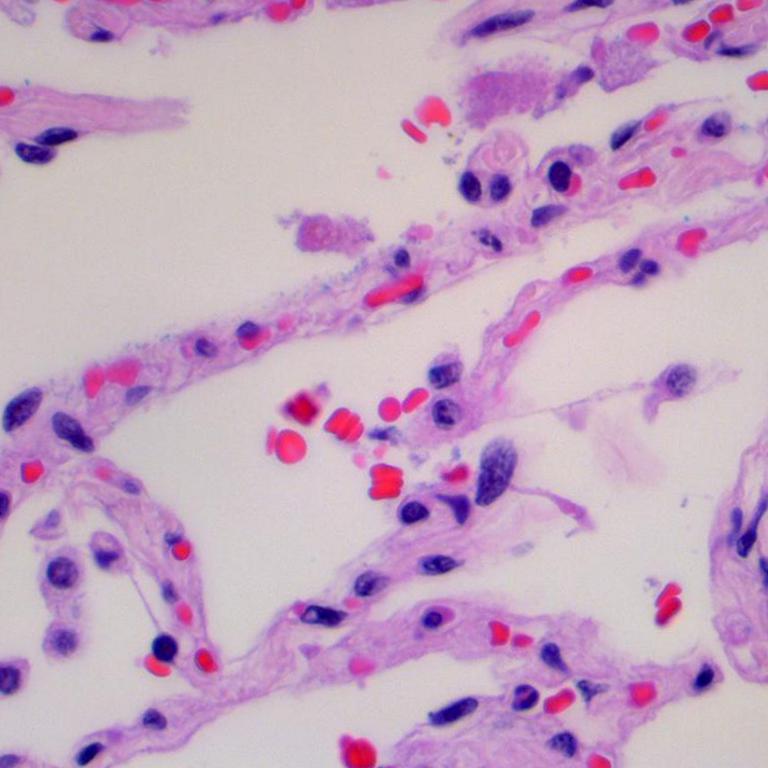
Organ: lung
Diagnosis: benign